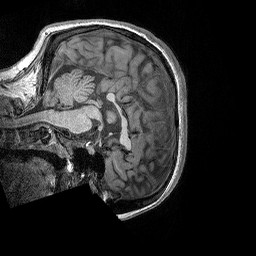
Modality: T1w
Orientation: sagittal
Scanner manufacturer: siemens
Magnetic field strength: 3 T
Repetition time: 2.3 s
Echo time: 0.00298 s